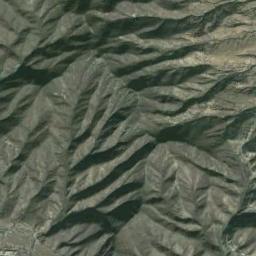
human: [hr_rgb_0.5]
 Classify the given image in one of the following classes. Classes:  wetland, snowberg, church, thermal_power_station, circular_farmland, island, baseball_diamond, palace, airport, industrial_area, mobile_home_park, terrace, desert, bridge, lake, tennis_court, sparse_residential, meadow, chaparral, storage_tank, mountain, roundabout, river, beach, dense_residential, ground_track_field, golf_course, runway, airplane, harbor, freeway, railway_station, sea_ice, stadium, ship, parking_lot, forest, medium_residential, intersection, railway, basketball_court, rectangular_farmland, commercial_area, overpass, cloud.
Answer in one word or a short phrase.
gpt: mountain